Question: I have used Tree to display all the data. I have expanded the data having the same LoanId with different IssueAmount . My output is as shown in the Image.
In the Image the row containing S.No. 3 is the parentItem and the one below it in yellow color is it's subItem.
I can access the Parent Items. Suppose i want to access the third column of third row, I can acess it using the code as follows:
'''
TreeItem Item[] = tree.getItems();
System.out.println("The Item is"+Item[2].getText(2));
'''
Similarly i want to have access to the subItems(the ones highlighted in yellow). How can i have access to the subItems . Thank You..
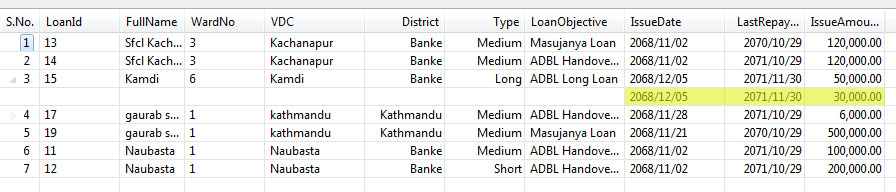
Answer: Use <URL>'. Note that sub items are only available if the parent node has been expanded at least once.
'''
TreeItem items[] = tree.getItems();
//Print all items recursively
printItems(items);
...
void printItems(TreeItem items[]) {
for (TreeItem i: items) {
System.out.println(i.getText(2));
//Check if expanded
if (!i.getExpanded())
continue;
printItems(i.getItems());
}
}
'''